Question: I need an image carousel for my application (Angular v6). While surfing, I found this <URL> component inside it?

Can it be achieved without using jQuery and only Typescript?
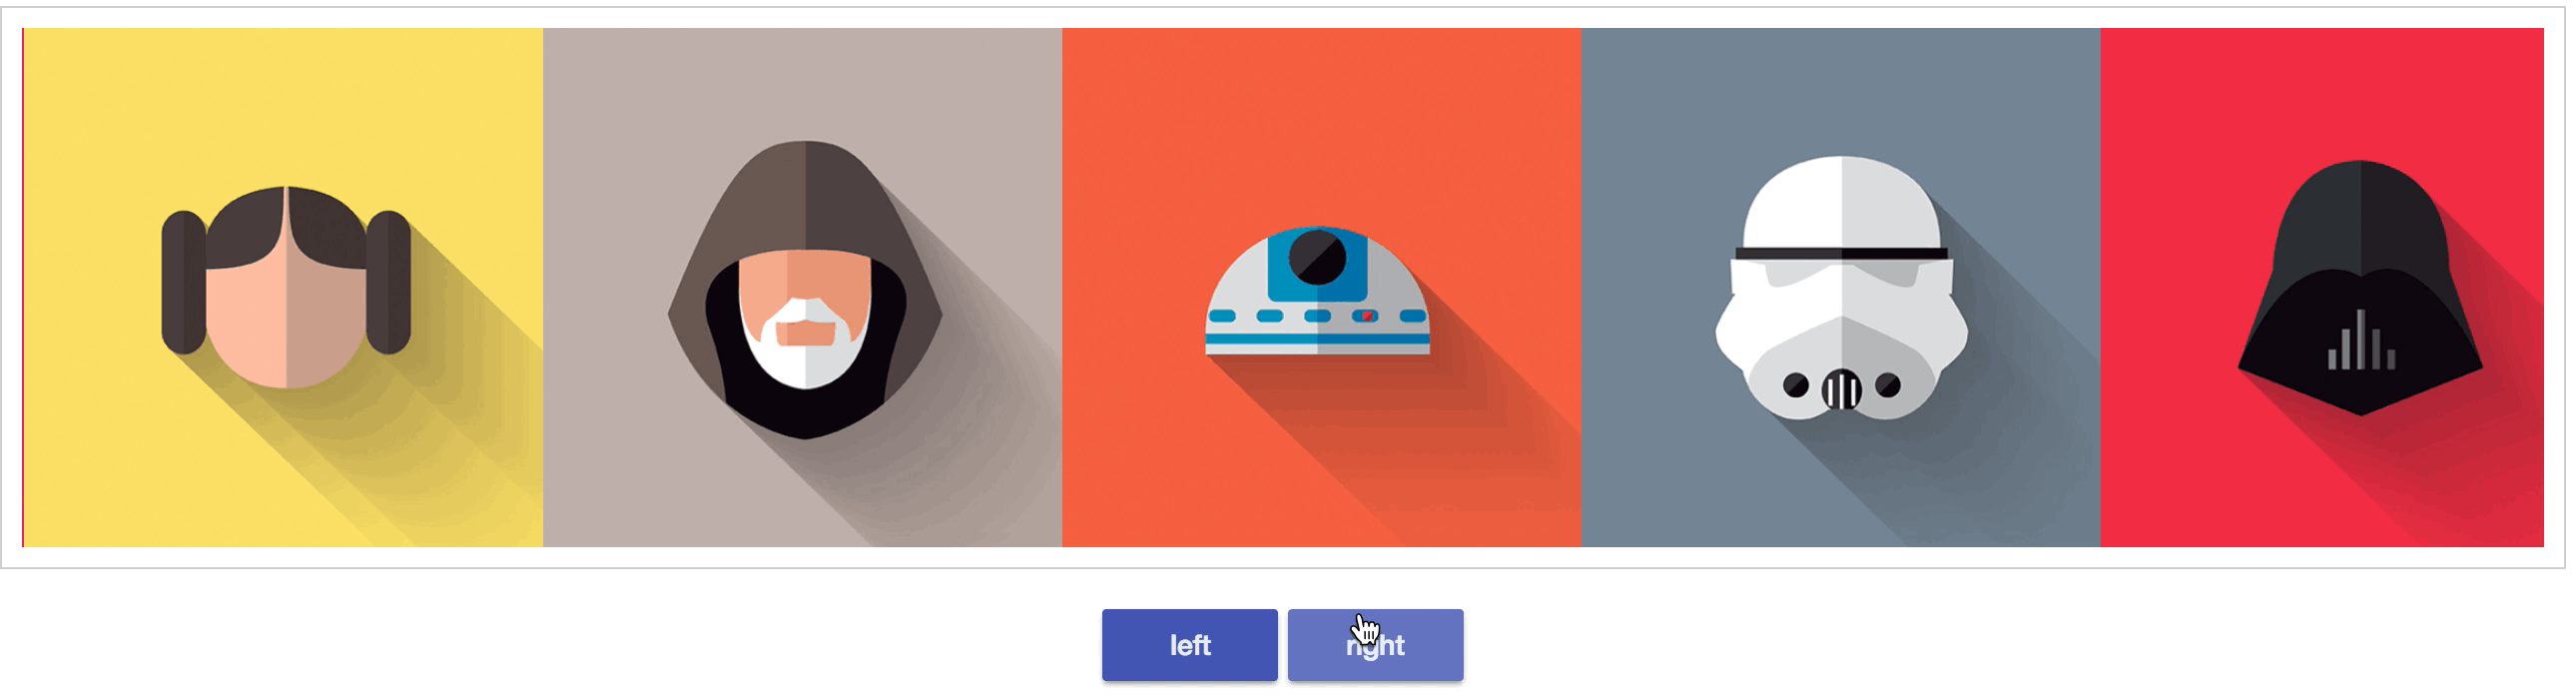
Answer: <URL>
> Is there any other way to do the image carousel like this ?
Yes
> Without using jquery/javascript,using only Typescript - can I achieve this?
Yes (well TypeScript is a super set of JavaScript and you still need to interact with the DOM but yeah)
---
<URL>.
It basically works like this: you give the 'SliderComponent' DOM Elements ('SliderItemDirectives') and it will add the current most left Element's width to the scroll position of the slider container when you click right. Clicking left subtracts width. I have made use of 'ContentChildren' and 'ViewChild' to get to the widths and 'scrollLeft' property. The animation is achieved with the css 'scroll-behavior: smooth;'.
Here is the main Component:
'''
import { Component, AfterContentInit, ContentChildren, ViewChild, QueryList, ElementRef } from '@angular/core';
import { SliderItemDirective } from './slider-item.directive';
@Component({
selector: 'app-slider',
templateUrl: './slider.component.html',
styleUrls: ['./slider.component.scss']
})
export class SliderComponent implements AfterContentInit {
@ContentChildren(SliderItemDirective, { read: ElementRef }) items
: QueryList<ElementRef<HTMLDivElement>>;
@ViewChild('slides') slidesContainer: ElementRef<HTMLDivElement>;
private slidesIndex = 0;
get currentItem(): ElementRef<HTMLDivElement> {
return this.items.find((item, index) => index === this.slidesIndex);
}
ngAfterContentInit() {
console.log('items', this.items);
}
ngAfterViewInit() {
console.log('slides', this.slidesContainer);
}
onClickLeft() {
this.slidesContainer.nativeElement.scrollLeft -= this.currentItem.nativeElement.offsetWidth;
if (this.slidesIndex > 0) {
this.slidesIndex--;
}
}
onClickRight() {
this.slidesContainer.nativeElement.scrollLeft += this.currentItem.nativeElement.offsetWidth;
if (this.slidesIndex < this.items.length - 1) {
this.slidesIndex++
}
}
}
'''